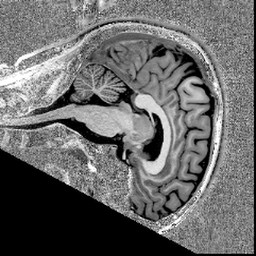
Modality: UNIT1
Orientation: sagittal
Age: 32
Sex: male
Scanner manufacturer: siemens
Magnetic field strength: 7 T
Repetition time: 4.5 s
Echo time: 0.00227 s